Question: i'm trying to make and app that can be used inside museums and i was wondering ..
how to make the Appstore recommend the app for users near museums ?
i've tried to make a routing geojson file but the validator tells me that i should make the app binary as routing app ..
and i'm not sure that what i want .
i'm using xcode 4.5 and targeting ios 5 to 7

what should i do cause i've tried to google for it but it seems that i'm not using the proper keywords
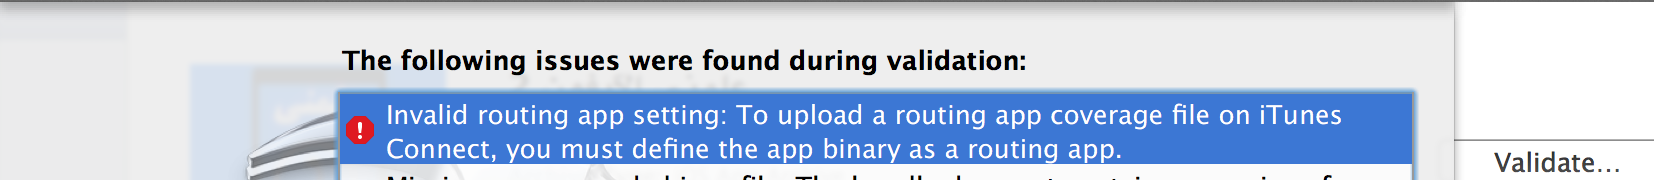
Answer: I think you are confusing the "Apps Popular Near You" feature on the app store with routing apps.
You can't opt into "Popular Near Me" - apps are displayed there automatically based upon analytical data that Apple collect. If you would like your app to be displayed in the list when users are near museums you'll just have to hope your users actually use the app when they're near museums!
The routing geojson you are trying to get to work is for apps to interface with Maps, not the "popular near me" section on the app store.